Question: I am plotting a 3D plot in MATLAB, and I noticed that the scale is different in each direction. In the attached image for example, you can see that the length in the z-dir is 20 which seems to be equal to the length in the y-dir whose valus is actually 6. So, how can I stop matlab from changing the scale and producing the plot with its actual scale?

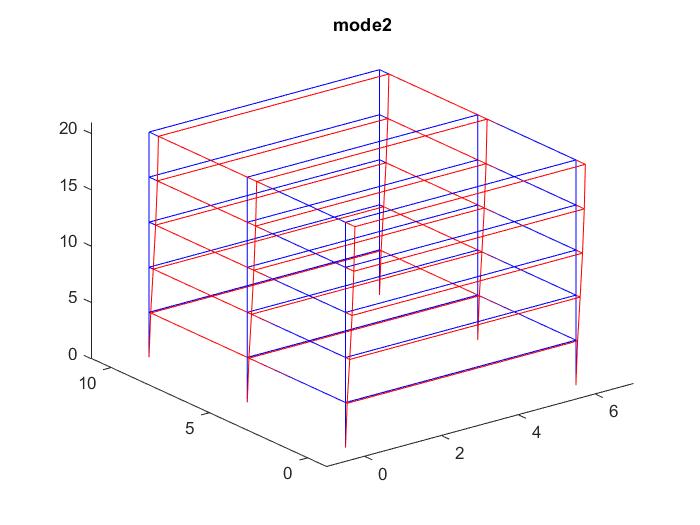
Answer: Try using
'''
axis equal
'''
Axis documentation <URL>.